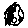
Label: moon